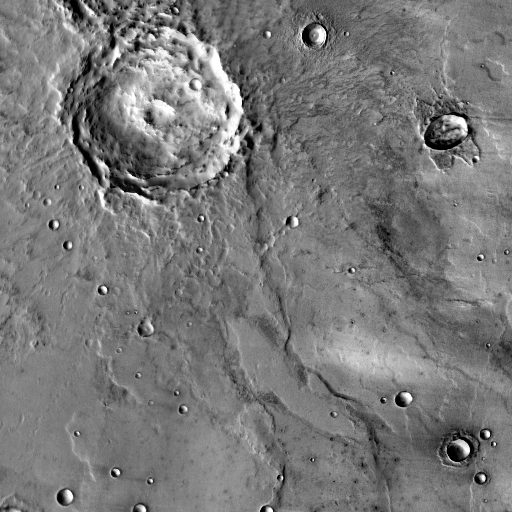
Crater classes present: Background, Other, Layered, Buried, Secondary